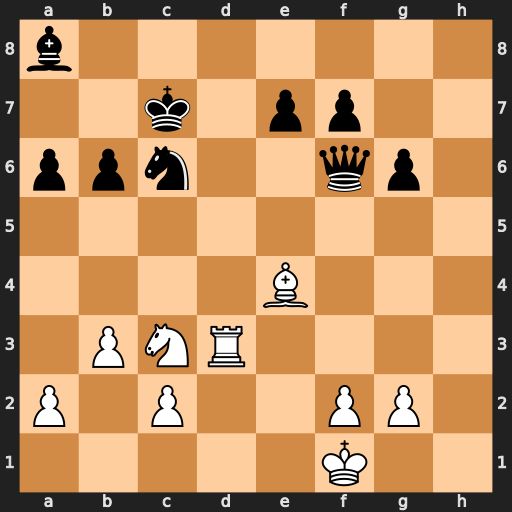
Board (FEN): b7/2k1pp2/ppn2qp1/8/4B3/1PNR4/P1P2PP1/5K2
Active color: w
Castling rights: -
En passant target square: -
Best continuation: Nd5+ Kb8 Nxf6